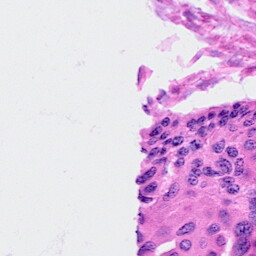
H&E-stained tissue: Cervix